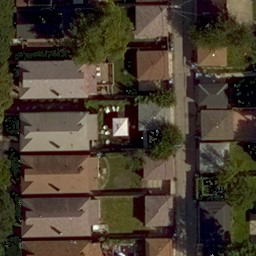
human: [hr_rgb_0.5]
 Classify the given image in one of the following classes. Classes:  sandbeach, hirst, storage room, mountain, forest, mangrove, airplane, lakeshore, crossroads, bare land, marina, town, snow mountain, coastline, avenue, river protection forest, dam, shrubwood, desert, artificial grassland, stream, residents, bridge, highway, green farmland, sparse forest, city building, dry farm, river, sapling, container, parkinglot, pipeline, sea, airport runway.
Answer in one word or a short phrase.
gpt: residents